Interaction volume radius: 5 \u00c5
Interaction volume height: 35 \u00c5
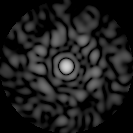
Disorder parameter: 0.8058